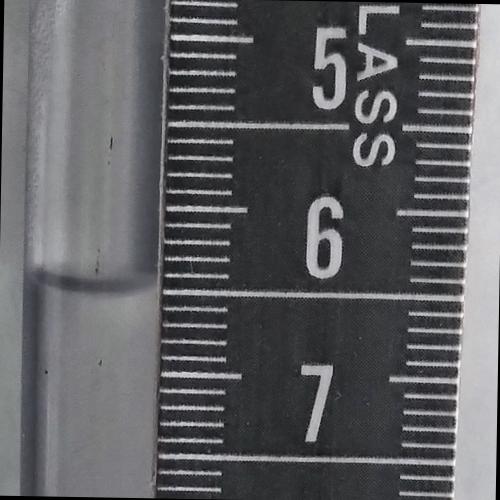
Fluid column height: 6.5 cm